Question: I have a small launcher program, it loads a Splash screen on it's own thread and displays it. If a set of conditions are met it needs to launch another application and keep the splash screen visible till the other application says it is ok to close the splash screen.

The Launcher will always have a lifetime that starts before Child App and ends after Child App closes.
Here is some snippets of relevant code
The common DLL:
'''
namespace Example.Common
{
public partial class SplashScreen : Form
{
public SplashScreen()
{
InitializeComponent();
}
static SplashScreen splashScreen = null;
static Thread thread = null;
static public void ShowSplashScreen()
{
// Make sure it is only launched once.
if (splashScreen != null)
return;
thread = new Thread(new ThreadStart(SplashScreen.ShowForm));
thread.IsBackground = true;
thread.SetApartmentState(ApartmentState.STA);
thread.Start();
}
// A static entry point to launch SplashScreen.
static private void ShowForm()
{
splashScreen = new SplashScreen();
Application.Run(splashScreen);
}
// A static method to close the SplashScreen
static public void CloseForm()
{
splashScreen.Close();
}
}
}
'''
The Inital Launcher:
'''
/// <summary>
/// This application is a small launcher to launch the real graphical launcher. It is small and lightweight and should be rarely be updated.
/// It will call the ProgramLauncher, the program launcher will return in it's status code the PID of the instance it launched or -1
/// if no subsequent program was started.
/// </summary>
[STAThread]
static void Main()
{
//Show the Splash screen;
Example.Common.SplashScreen.ShowSplashScreen();
//(Snip)
if (rights == UserRights.None)
{
SplashScreen.CloseForm();
MessageBox.Show("Your user does not have permission to connect to the server.", "Unable to logon", MessageBoxButtons.OK, MessageBoxIcon.Error);
return;
}
//If the user has full desktop access, give it to them and launch a new instance of the launcher.
else if (rights.HasFlag(UserRights.FullDesktopAccess))
{
Process explorer = new Process();
explorer.StartInfo.FileName = Path.Combine(Environment.GetFolderPath(Environment.SpecialFolder.Windows), "explorer.exe");
if (explorer.Start() == false)
{
MessageBox.Show("Explorer failed to start.");
}
else
{
//Close the splash screen.
SplashScreen.CloseForm();
//If the user can shadow start a new instance of the launcher inside explorer.
if (rights.HasFlag(UserRights.ShadowNormalUser) || rights.HasFlag(UserRights.ShadowDemoUser))
{
//Start a new copy of the program so people can use it to shadow easily.
var shadowProc = new Process();
shadowProc.StartInfo.FileName = "ProgramLauncher.exe";
shadowProc.StartInfo.UseShellExecute = false;
shadowProc.Start();
}
explorer.WaitForExit();
}
}
else
{
Process programLauncher = new Process();
programLauncher.StartInfo.FileName = "ProgramLauncher.exe";
programLauncher.StartInfo.UseShellExecute = false;
//Launch the graphical launcher.
programLauncher.Start();
programLauncher.WaitForExit();
//Check to see if the graphical launcher launched some other process.
if (programLauncher.ExitCode >= 0)
{
//If there was a pid, don't close the micro launcher till after it closes.
Process runningProcess = Process.GetProcessById(programLauncher.ExitCode);
runningProcess.WaitForExit();
}
}
}
'''
What is the easiest way to let ProgramLauncher close the SplashScreen instance MicroLauncher created?
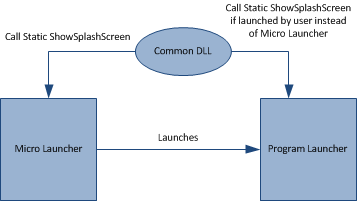
Answer: You need to have 'SplashScreen' pass it's window handle (HWND) to 'ProgramLauncher'. Then, 'ProgramLauncher' can use the <URL> winapi function to send a 'WM_SYSCOMMAND' message to the target window:
'''
public const int WM_SYSCOMMAND = 0x0112;
public const int SC_CLOSE = 0xF060;
SendMessage(hwnd, WM_SYSCOMMAND, SC_CLOSE, 0);
'''
In WinForms, you can get a form's native handle with <URL>.
The platform invoke code for <URL>.
At least I don't see an easier way now, but I think it's easier than any IPC mechanism out there.